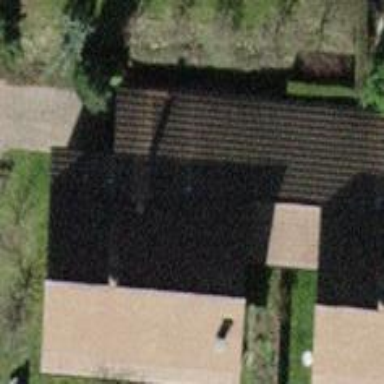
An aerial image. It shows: Semi-detached house with gabled roof.